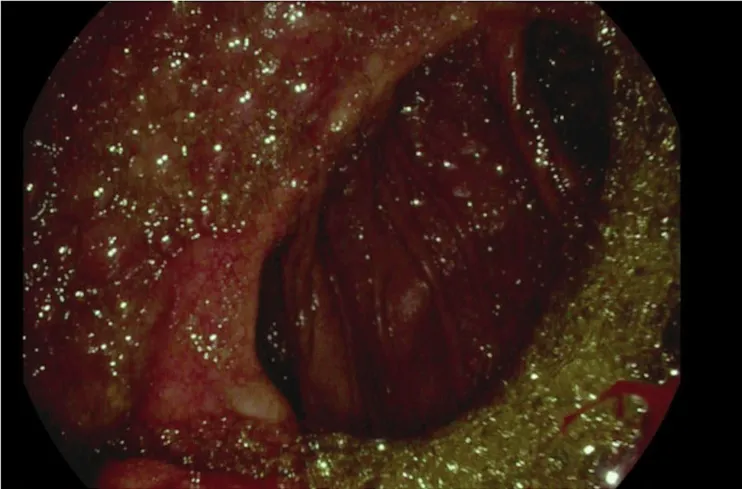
Gastrojejunostomy anastomosis site as seen on EGD. The image shows edema, erosion, erythema, and ulceration. EGD: esophagogastroduodenoscopy.
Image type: endoscopy (gi_endoscopy)